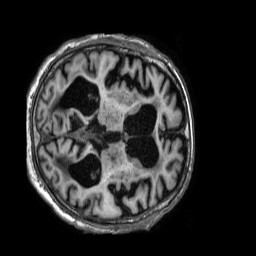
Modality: T1w
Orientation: axial
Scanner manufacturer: philips
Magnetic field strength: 1.5 T
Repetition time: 0.007167 s
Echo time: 0.003285 s